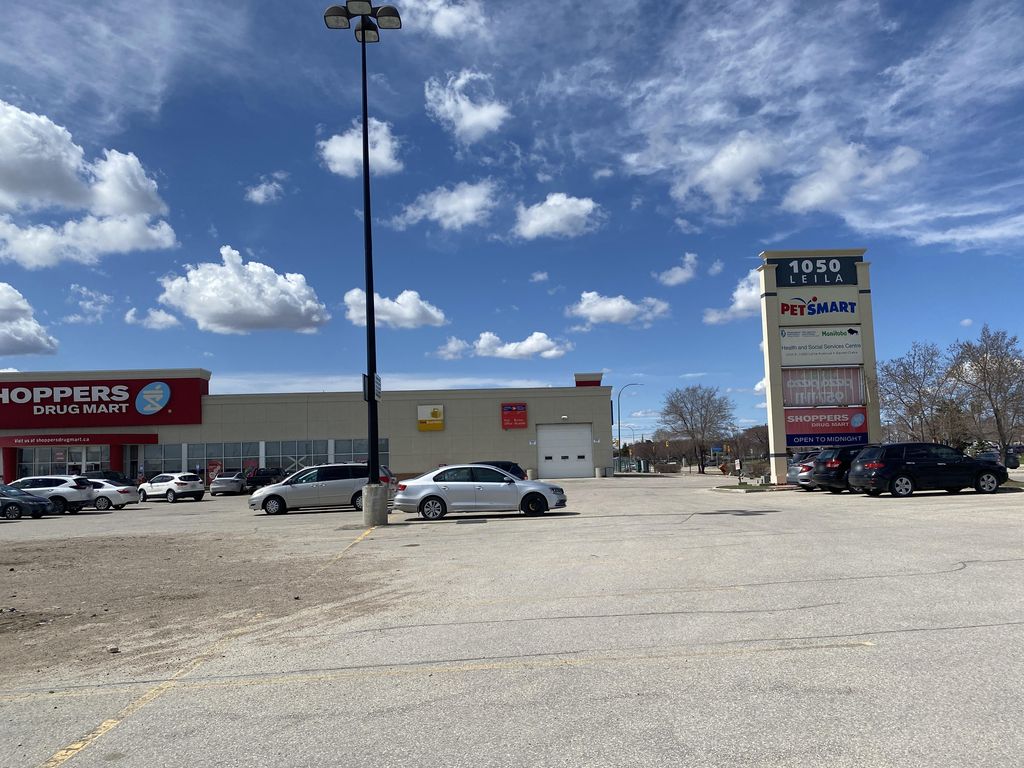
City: winnipeg